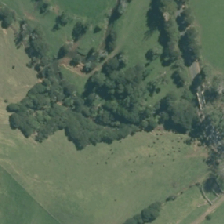
Land cover: manuka_kanuka